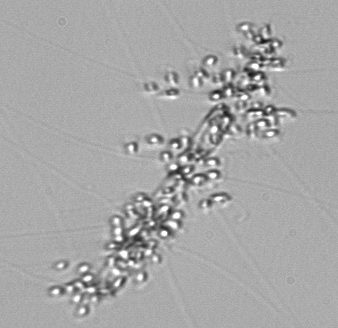
Label: Chaetoceros_didymus_TAG_external_flagellate